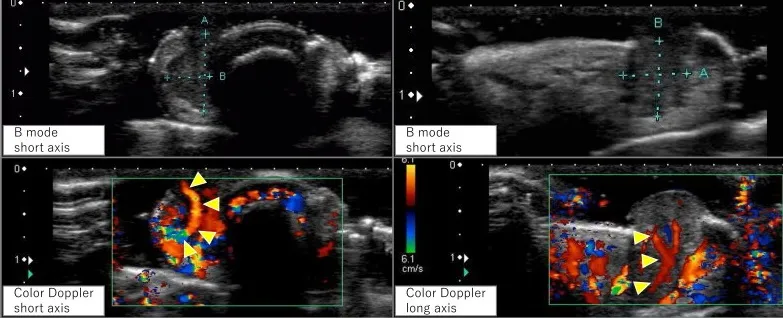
Ultrasound findings. B-mode images revealed a well-defined hypoechoic region seen protruding from the subcutis to the outside of the body. Color doppler images showed pulsatile vascular inflow from deep within the lesion (arrowhead).
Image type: radiology (ultrasound)